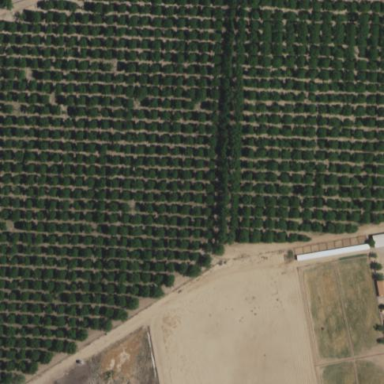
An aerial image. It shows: Orchard.